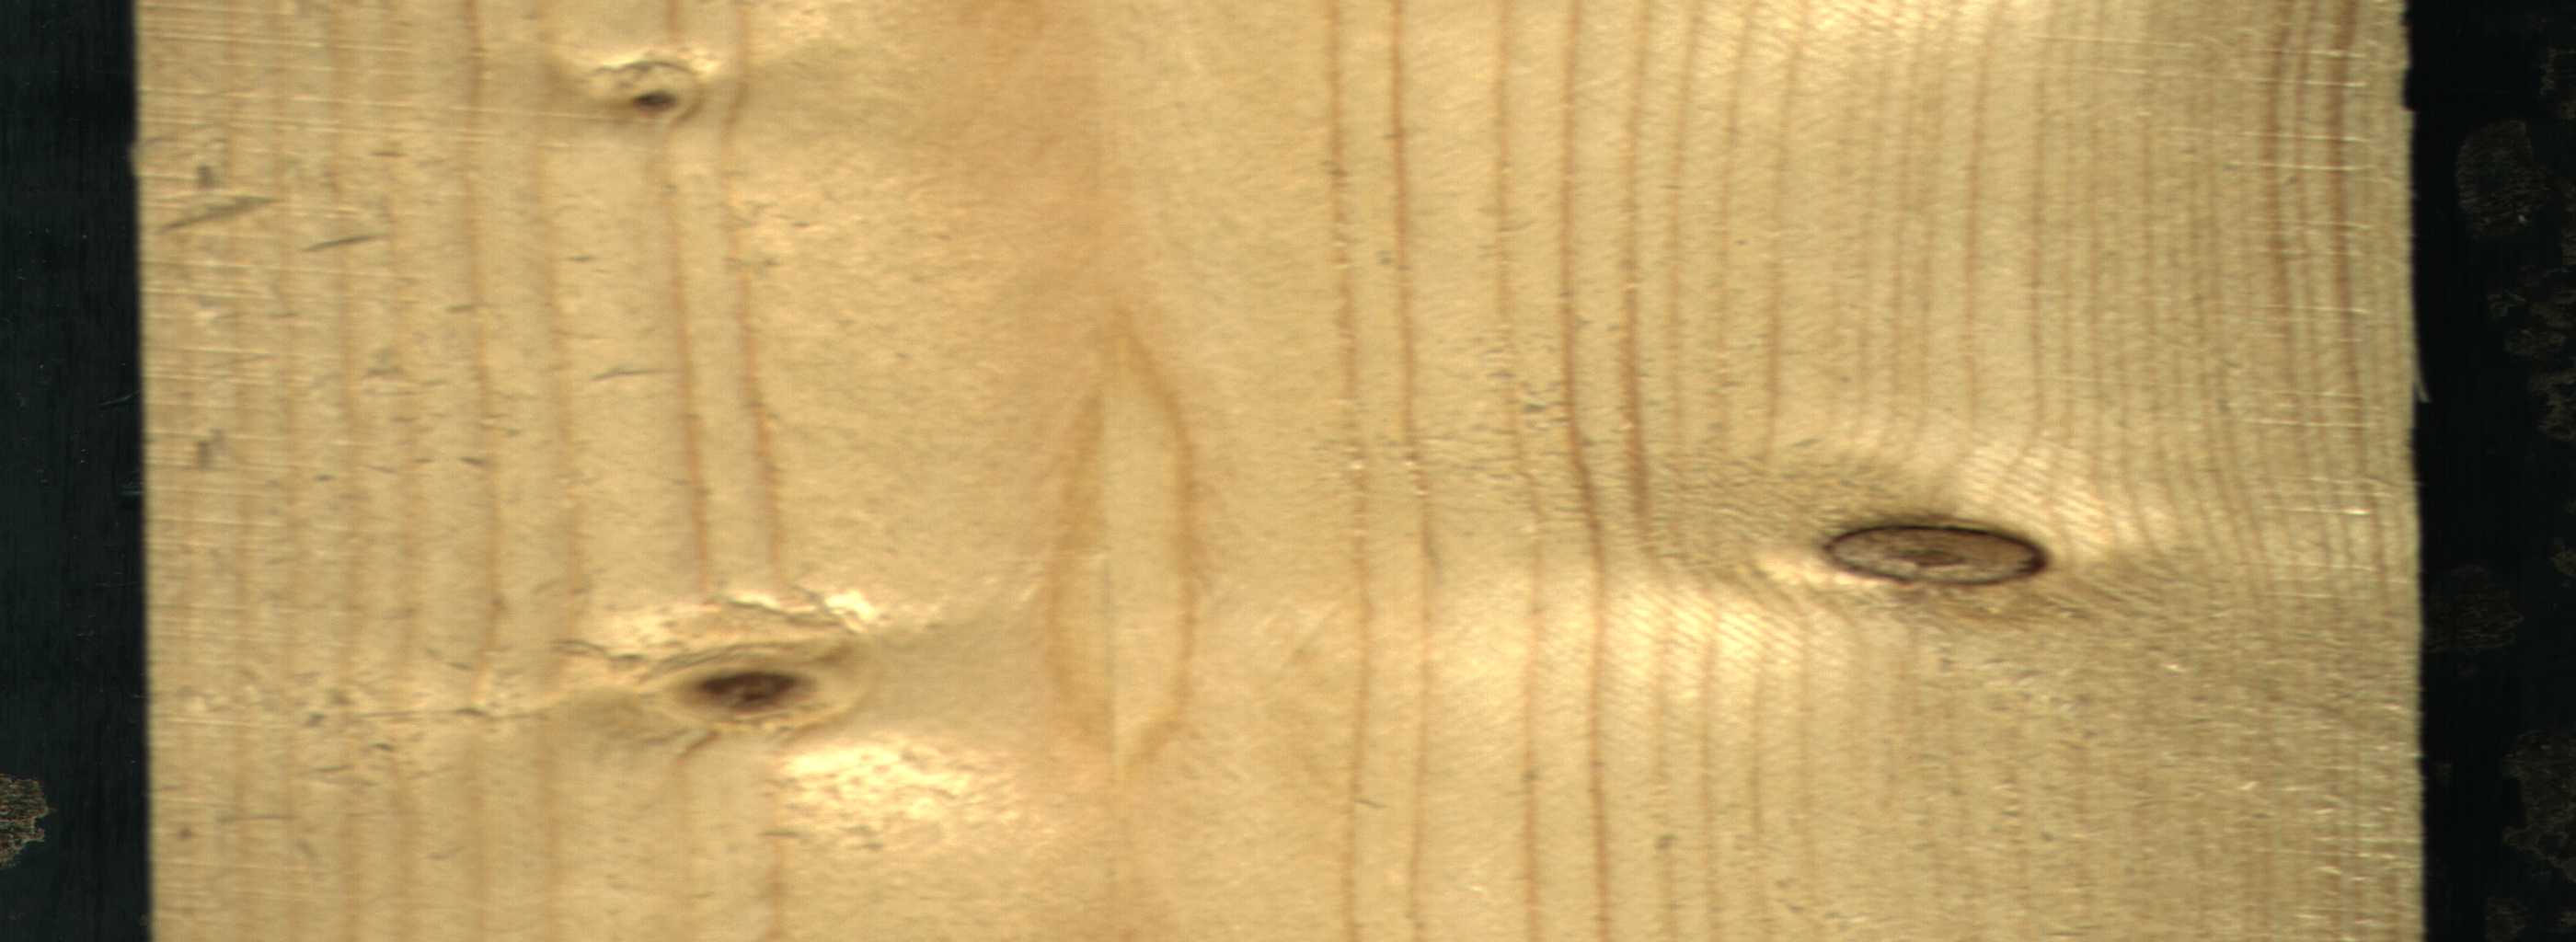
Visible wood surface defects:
Dead_Knot
Live_Knot
Live_Knot